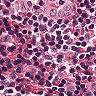
Metastatic tissue present: no